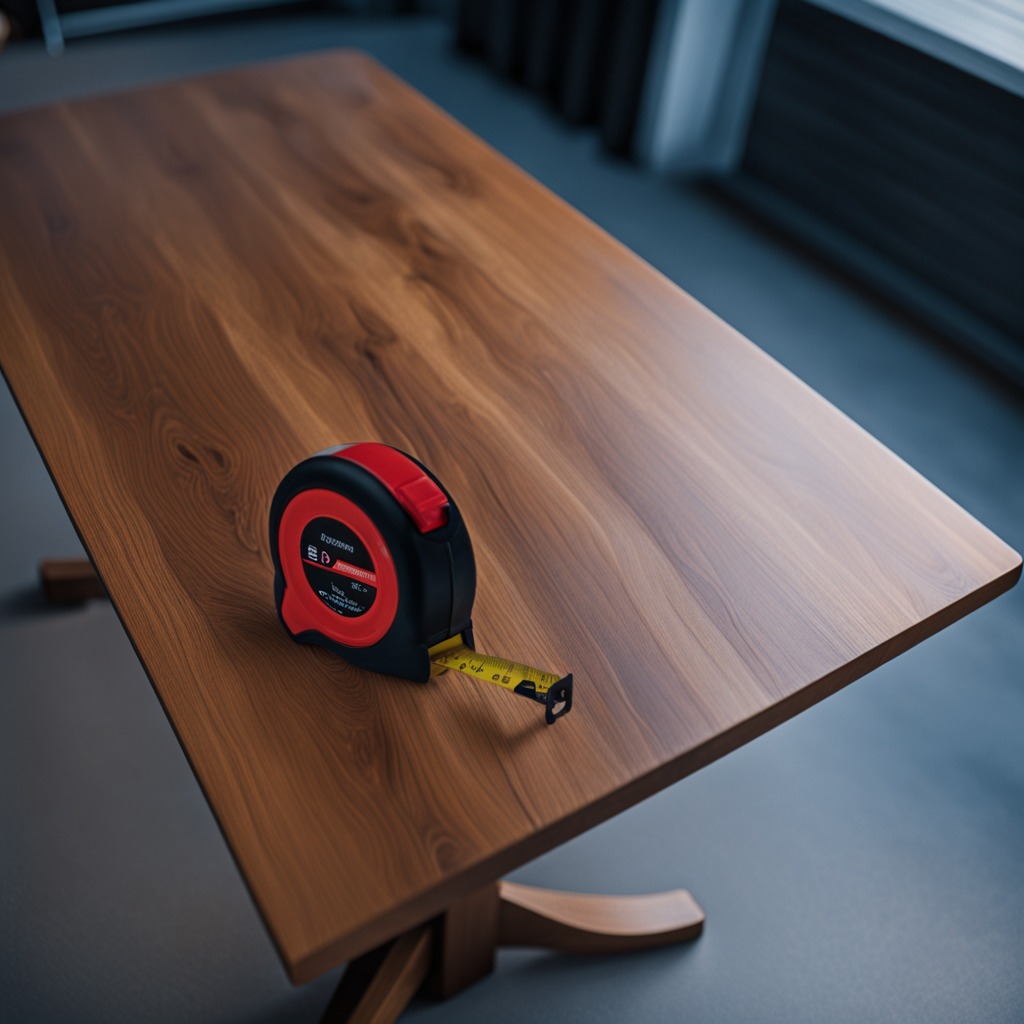
A measuring tape lies on the table.